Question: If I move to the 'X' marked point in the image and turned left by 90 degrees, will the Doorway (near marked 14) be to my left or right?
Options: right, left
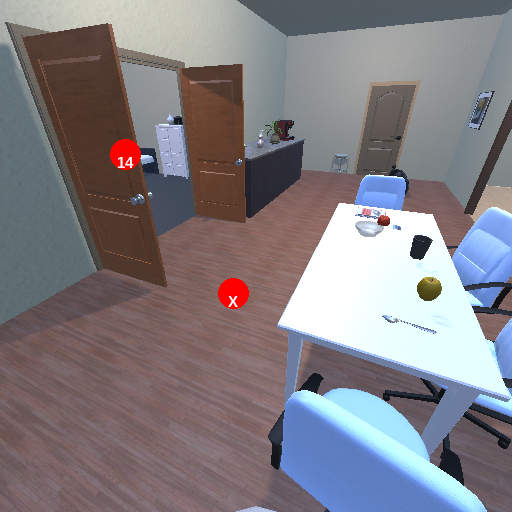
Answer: right